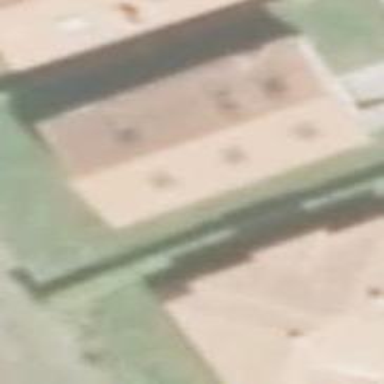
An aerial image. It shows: Simple house.